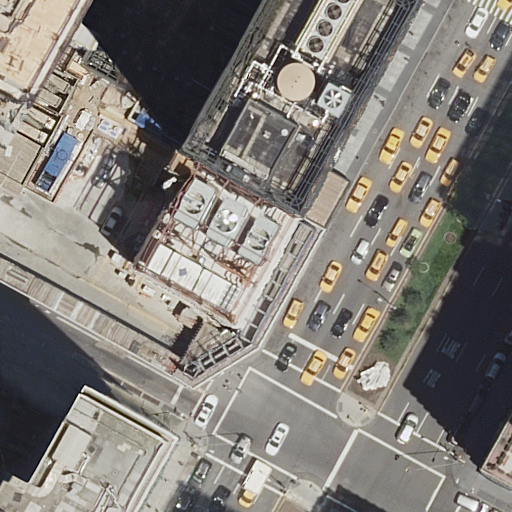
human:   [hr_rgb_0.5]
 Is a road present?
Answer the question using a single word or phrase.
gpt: yes

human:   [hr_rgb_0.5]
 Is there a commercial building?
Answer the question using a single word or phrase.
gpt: yes

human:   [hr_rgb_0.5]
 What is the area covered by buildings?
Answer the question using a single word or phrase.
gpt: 3274m2

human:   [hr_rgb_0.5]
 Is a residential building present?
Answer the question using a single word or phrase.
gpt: yes

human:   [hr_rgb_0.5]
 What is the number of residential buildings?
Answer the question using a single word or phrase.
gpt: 6

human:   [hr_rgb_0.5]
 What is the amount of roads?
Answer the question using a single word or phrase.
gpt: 5

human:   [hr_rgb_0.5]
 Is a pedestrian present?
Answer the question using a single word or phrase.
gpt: yes

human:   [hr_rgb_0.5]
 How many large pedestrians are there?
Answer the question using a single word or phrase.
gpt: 1

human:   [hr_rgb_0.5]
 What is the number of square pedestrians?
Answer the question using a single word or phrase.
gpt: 0

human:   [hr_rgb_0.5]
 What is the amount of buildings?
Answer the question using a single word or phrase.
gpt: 9

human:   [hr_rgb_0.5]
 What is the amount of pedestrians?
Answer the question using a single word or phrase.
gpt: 1

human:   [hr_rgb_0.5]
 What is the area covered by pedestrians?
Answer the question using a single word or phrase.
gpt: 1176m2

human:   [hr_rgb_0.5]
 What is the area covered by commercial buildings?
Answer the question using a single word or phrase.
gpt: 229m2

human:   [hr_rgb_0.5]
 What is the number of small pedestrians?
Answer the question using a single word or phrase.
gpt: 0

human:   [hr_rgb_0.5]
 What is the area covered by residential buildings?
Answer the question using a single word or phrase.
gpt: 1932m2

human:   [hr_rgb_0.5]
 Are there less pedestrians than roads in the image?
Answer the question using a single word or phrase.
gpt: yes

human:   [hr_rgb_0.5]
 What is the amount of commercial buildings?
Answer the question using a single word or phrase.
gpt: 2

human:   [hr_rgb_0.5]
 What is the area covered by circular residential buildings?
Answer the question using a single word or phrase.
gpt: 0m2

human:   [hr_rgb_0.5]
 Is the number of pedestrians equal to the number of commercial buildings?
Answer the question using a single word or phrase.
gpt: no

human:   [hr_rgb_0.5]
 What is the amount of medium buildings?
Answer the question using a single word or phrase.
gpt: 4

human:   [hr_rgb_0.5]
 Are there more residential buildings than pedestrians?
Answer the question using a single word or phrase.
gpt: yes

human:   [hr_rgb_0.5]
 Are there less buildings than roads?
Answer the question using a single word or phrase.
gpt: no

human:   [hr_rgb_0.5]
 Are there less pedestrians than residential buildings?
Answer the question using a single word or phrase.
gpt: yes

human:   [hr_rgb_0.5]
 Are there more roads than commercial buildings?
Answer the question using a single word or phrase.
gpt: yes

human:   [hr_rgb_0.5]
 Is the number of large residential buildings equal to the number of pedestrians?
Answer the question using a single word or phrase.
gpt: no

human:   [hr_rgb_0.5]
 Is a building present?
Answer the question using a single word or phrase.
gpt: yes

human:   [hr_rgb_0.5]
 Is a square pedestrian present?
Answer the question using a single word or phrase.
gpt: no

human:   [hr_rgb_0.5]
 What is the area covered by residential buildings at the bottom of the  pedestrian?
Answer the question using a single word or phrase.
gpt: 629m2

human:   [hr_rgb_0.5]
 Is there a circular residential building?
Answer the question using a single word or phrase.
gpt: no

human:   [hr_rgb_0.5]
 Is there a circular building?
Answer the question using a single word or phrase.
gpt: no

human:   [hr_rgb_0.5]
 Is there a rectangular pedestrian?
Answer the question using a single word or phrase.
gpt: no

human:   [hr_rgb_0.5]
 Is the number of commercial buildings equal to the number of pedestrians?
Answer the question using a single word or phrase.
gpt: no

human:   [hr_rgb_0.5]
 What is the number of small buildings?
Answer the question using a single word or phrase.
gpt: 2

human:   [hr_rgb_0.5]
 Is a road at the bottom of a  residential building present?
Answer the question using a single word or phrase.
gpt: yes

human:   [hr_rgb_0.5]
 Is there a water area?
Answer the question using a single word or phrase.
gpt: no

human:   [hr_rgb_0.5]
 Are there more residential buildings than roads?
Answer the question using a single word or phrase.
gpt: yes

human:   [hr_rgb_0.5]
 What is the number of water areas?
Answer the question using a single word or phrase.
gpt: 0

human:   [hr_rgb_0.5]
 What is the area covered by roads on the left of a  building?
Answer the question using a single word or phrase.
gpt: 0m2

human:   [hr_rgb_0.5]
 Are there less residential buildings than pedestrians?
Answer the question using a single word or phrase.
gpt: no

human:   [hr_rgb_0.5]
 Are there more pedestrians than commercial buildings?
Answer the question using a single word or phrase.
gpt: no

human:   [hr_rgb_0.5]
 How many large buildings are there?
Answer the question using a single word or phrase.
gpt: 3

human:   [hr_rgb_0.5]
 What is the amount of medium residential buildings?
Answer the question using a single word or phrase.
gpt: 3

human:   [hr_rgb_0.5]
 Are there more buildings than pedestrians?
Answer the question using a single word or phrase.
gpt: yes

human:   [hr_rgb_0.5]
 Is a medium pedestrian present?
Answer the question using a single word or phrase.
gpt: no

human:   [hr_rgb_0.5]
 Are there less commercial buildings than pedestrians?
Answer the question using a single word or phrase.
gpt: no

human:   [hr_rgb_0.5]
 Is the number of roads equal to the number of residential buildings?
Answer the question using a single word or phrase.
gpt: no

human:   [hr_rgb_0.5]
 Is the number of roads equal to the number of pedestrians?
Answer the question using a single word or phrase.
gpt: no

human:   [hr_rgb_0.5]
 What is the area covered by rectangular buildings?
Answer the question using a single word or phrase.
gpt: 1396m2

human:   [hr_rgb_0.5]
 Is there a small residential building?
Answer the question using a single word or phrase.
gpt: yes

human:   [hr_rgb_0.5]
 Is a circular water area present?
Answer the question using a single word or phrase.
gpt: no

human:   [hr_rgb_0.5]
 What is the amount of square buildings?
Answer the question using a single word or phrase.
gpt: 0

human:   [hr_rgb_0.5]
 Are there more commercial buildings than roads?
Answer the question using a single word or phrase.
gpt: no

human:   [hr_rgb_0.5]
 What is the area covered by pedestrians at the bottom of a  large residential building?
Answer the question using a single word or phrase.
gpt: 0m2

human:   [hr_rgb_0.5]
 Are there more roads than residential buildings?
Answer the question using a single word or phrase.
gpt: no

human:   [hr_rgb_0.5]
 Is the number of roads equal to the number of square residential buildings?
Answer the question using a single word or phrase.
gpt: no

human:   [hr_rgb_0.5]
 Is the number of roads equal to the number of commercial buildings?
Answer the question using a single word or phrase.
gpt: no

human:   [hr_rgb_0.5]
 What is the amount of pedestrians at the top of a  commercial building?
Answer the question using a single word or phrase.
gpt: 1

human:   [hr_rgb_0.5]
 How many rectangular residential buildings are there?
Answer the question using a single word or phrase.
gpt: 4

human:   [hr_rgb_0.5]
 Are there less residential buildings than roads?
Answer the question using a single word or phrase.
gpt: no

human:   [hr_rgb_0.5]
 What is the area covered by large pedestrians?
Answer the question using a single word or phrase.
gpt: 1176m2

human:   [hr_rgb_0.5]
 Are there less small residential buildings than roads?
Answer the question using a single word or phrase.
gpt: yes

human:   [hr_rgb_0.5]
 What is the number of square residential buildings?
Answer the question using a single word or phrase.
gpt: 0

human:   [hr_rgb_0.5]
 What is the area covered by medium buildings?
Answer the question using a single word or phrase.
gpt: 662m2

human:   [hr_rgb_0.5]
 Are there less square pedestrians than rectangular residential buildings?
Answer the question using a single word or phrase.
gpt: yes